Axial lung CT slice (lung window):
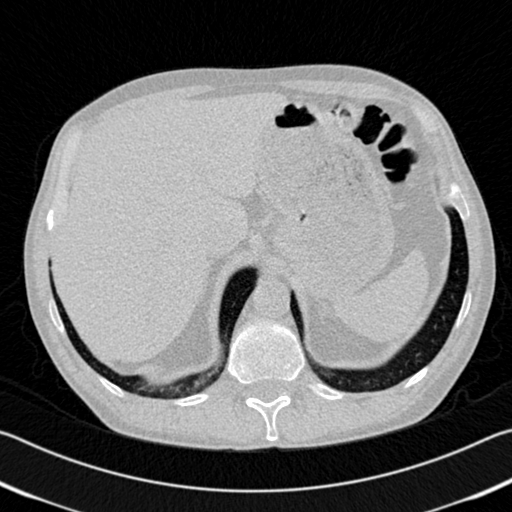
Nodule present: no